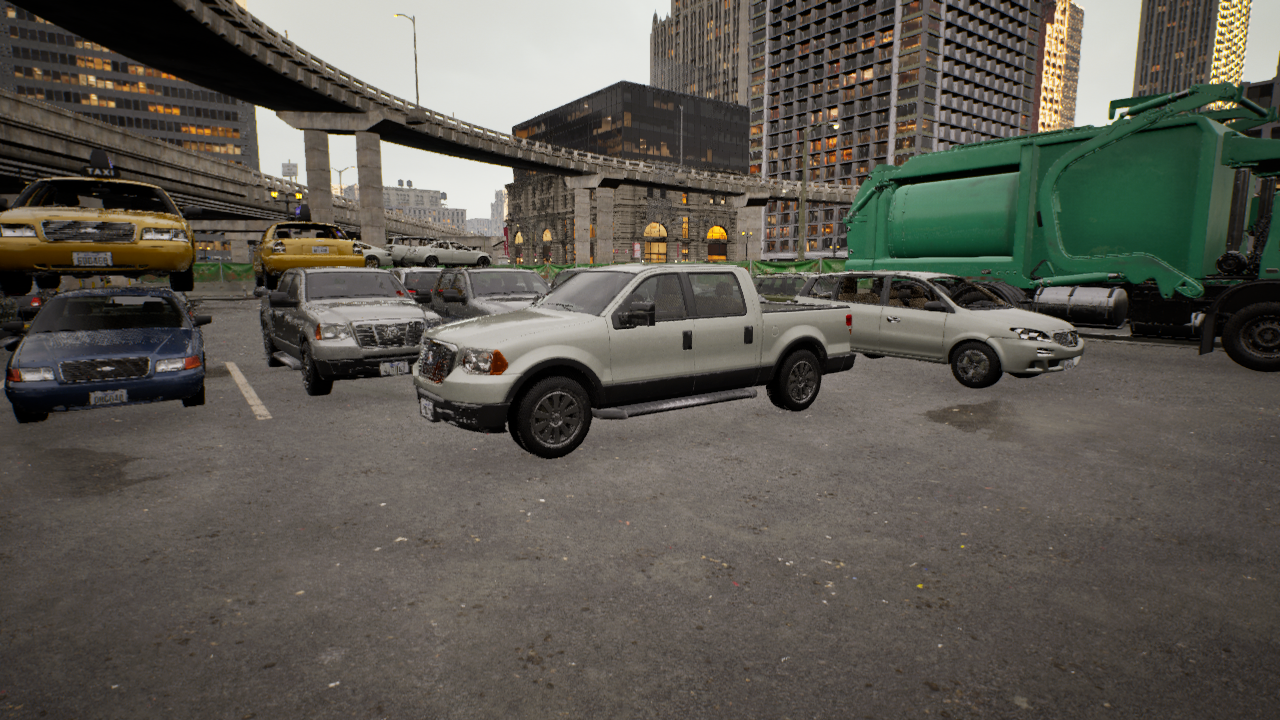
Venue: arterial
Lighting: golden hour
Vehicle rig: pickup